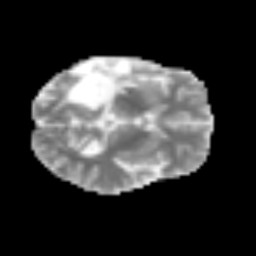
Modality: MD
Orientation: axial
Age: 58
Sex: female
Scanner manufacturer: siemens
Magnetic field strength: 3 T
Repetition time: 3.2 s
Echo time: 0.081 s